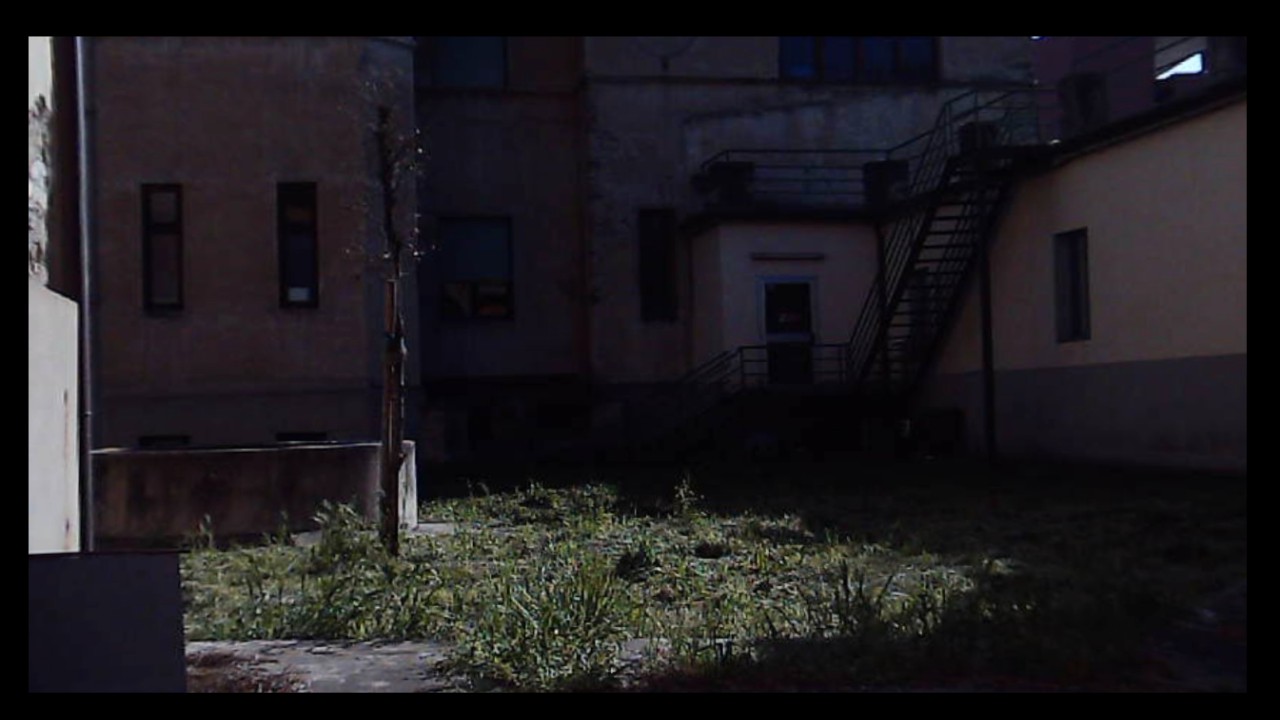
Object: Betafpv air75